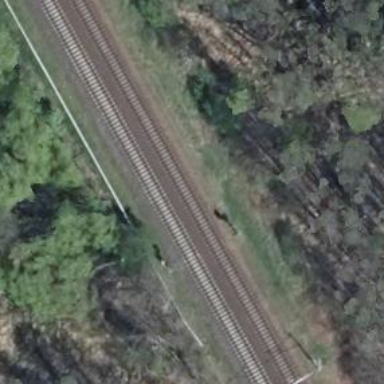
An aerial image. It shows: Light railway signal with light crossing form.